Question: When I do shift key + single/double quote key on my mac using Sublime Text 2 I don't get parseable double quotes.
Here's a picture demonstrating the effect on the 'id=""''s of some HTML:

Does anyone know how to correct this? The correct double-quotes were generated by a different text editor.
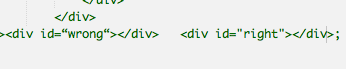
Answer: I answered my own question. I had installed <URL> which when I removed it, the double-quotes were normal again.
Oddly, this double-quote issue still exists in my PHP files, but not my JS files. I'm not sure how to solve this yet but will update this answer when I do.
I finally solved the PHP file double-quote issue. Please see <URL>.
I had a a key binding set to use these "typographical" quotes in my SublimeText2 'preferences->key bindings->user'